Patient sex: M
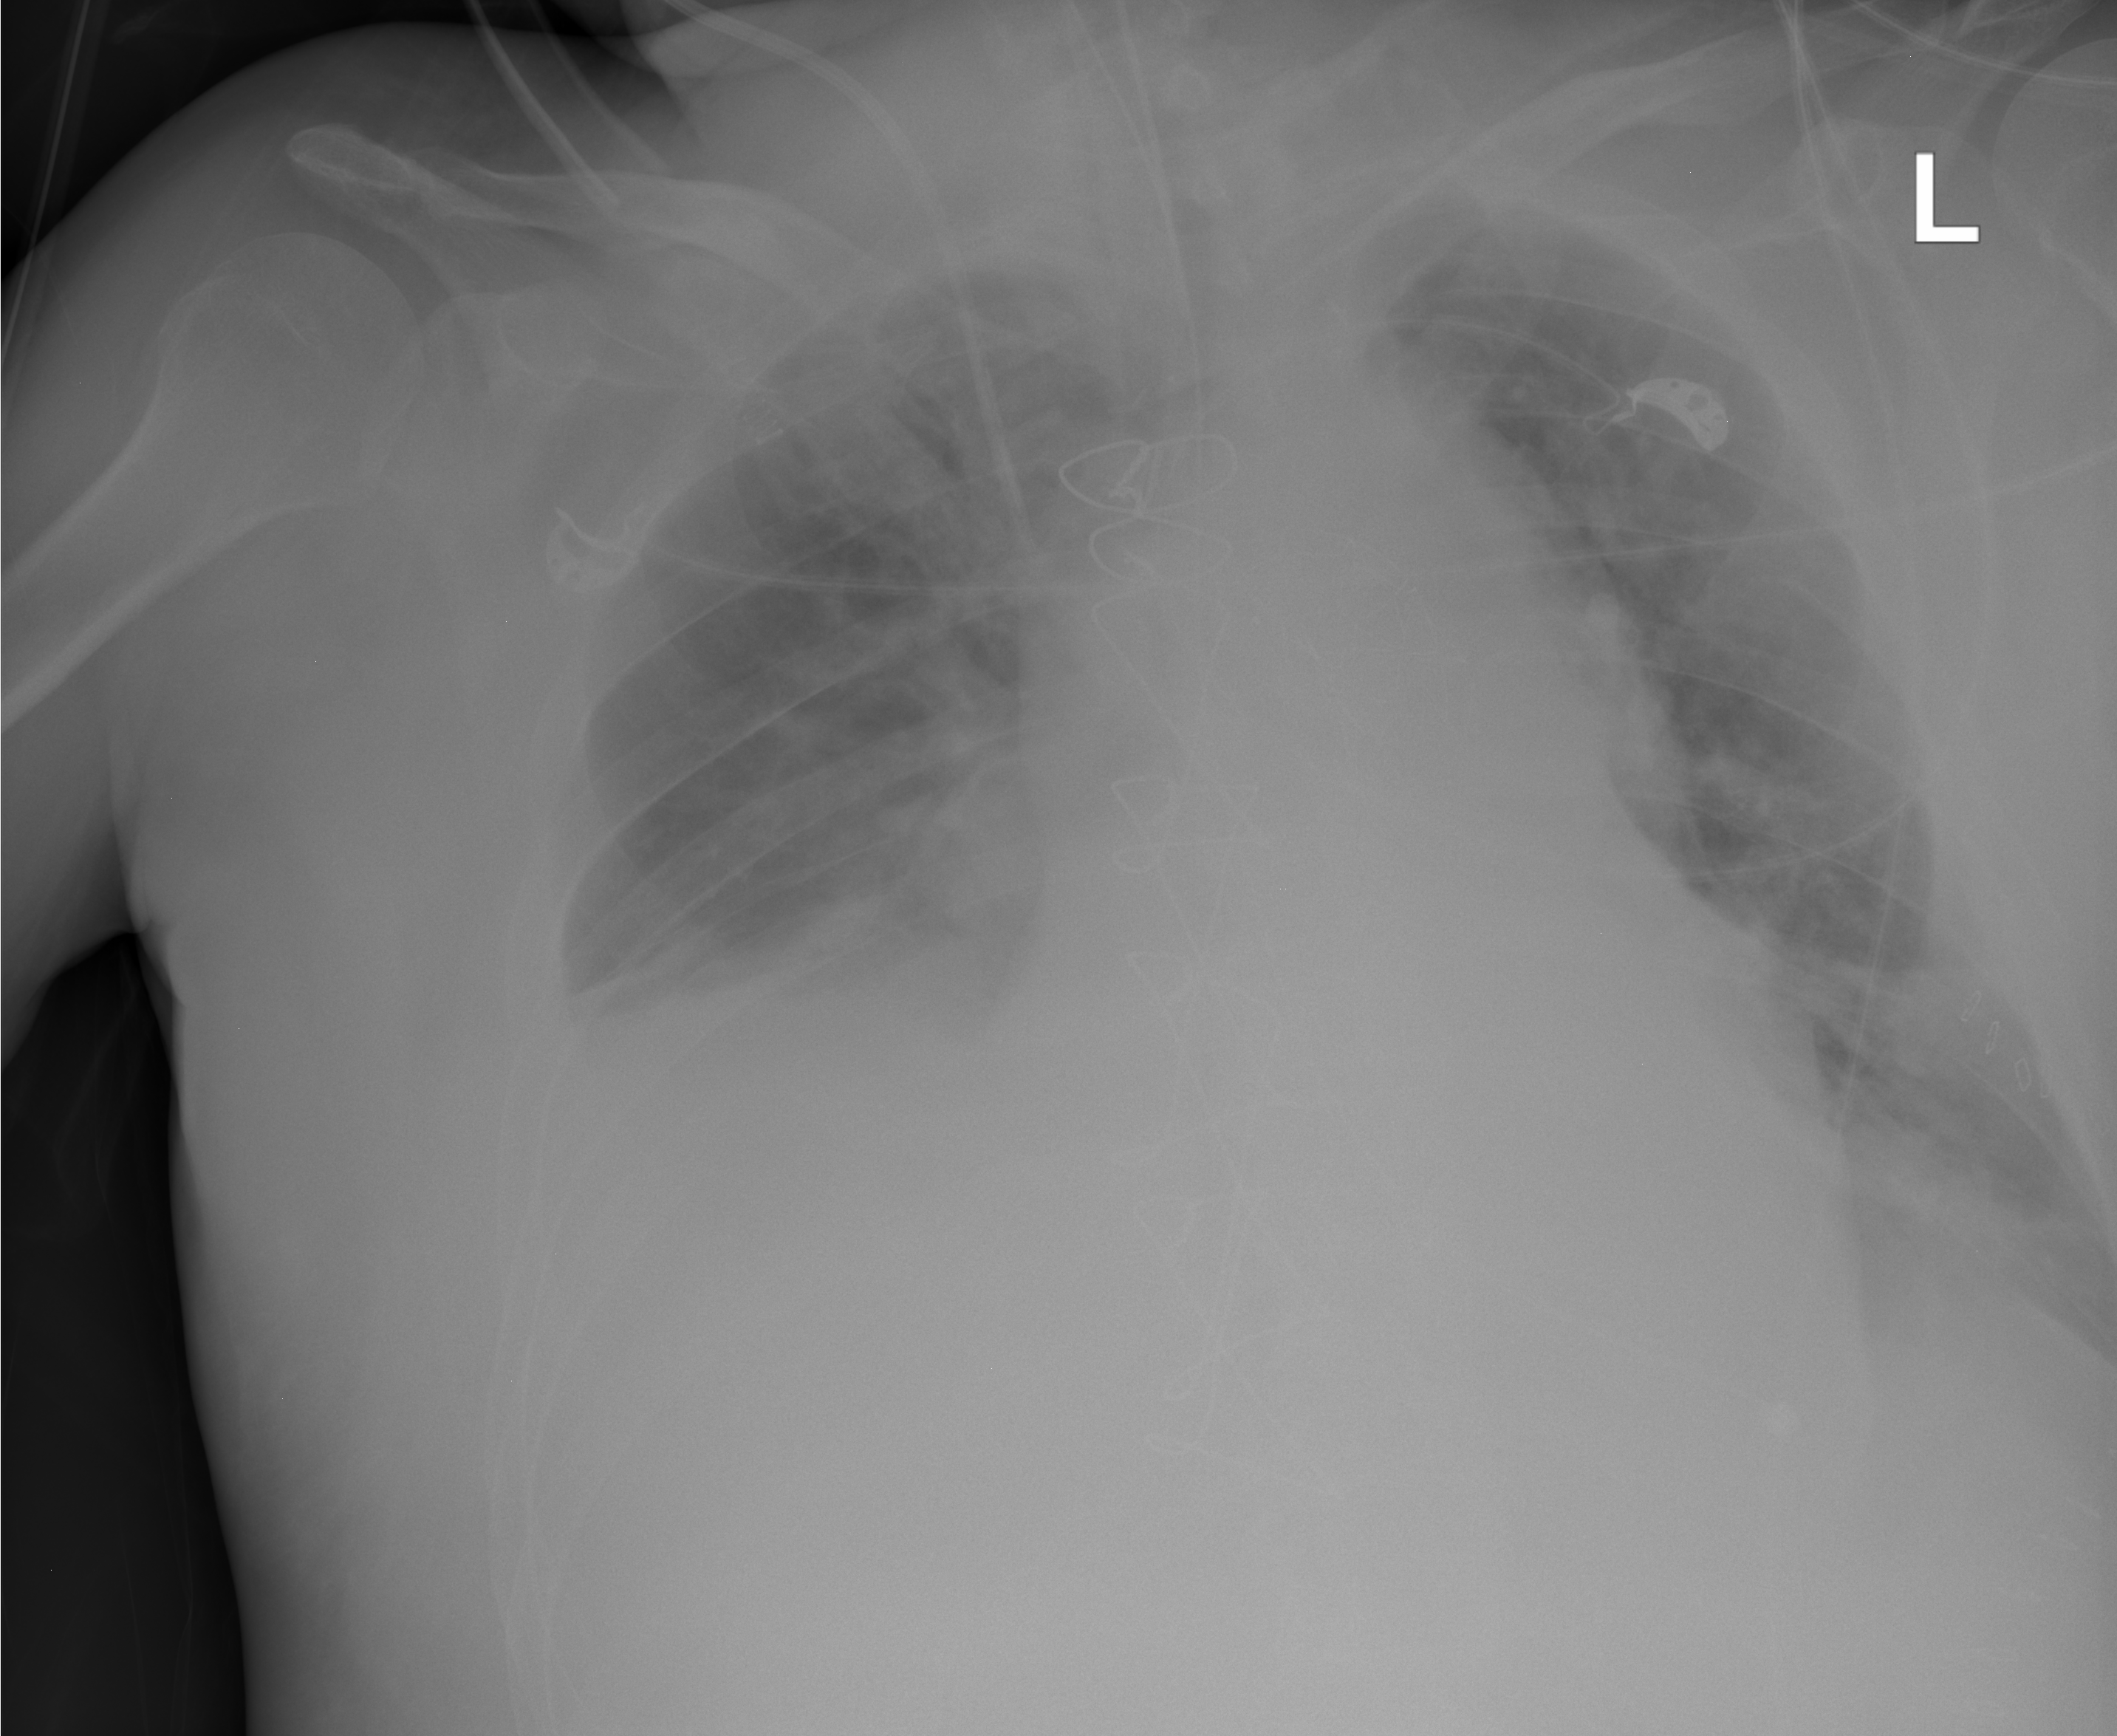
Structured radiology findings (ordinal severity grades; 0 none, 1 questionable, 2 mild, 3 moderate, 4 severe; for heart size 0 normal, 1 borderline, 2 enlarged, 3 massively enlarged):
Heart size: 1
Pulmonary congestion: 1
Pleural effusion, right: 3
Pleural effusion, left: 2
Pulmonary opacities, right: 1
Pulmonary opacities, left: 2
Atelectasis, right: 3
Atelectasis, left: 2